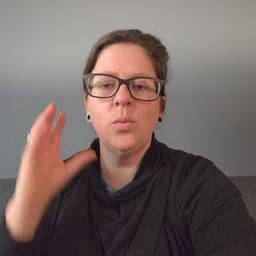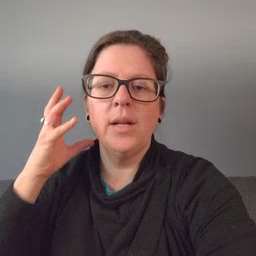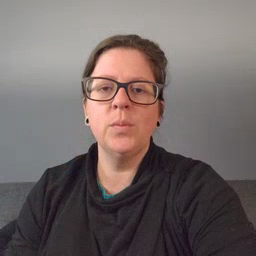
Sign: radio